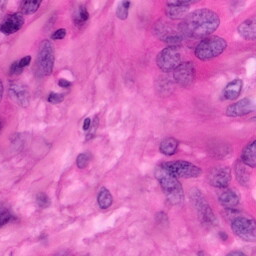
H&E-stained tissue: Pancreatic